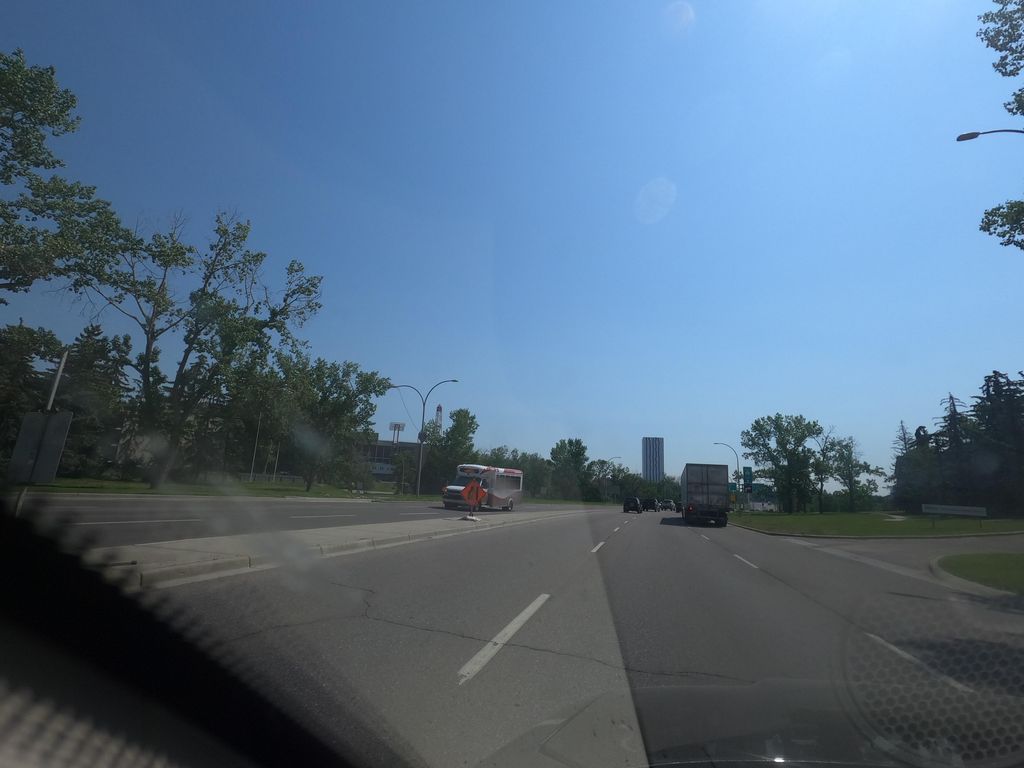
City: calgary